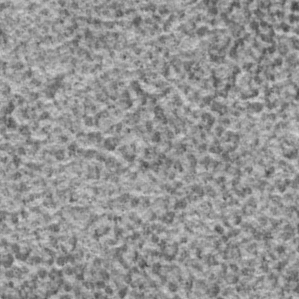
Label: frost